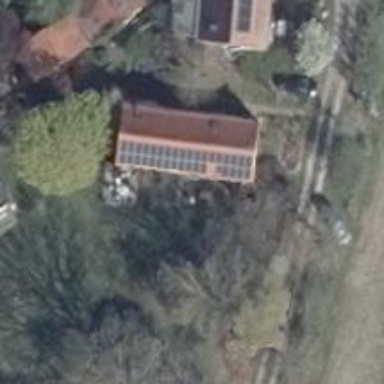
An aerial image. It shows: Solar photovoltaic panel generating electricity through small installation.